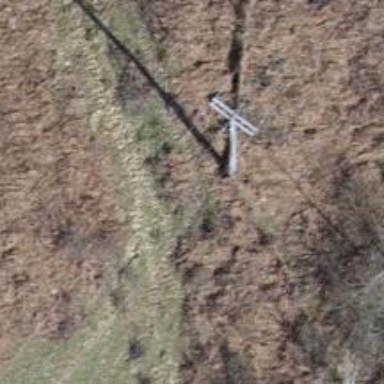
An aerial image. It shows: Power pole.